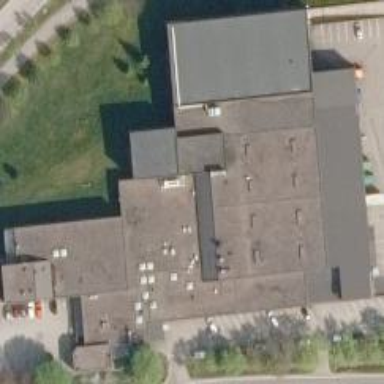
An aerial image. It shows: Industrial building.